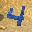
Label: 4